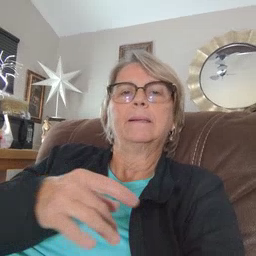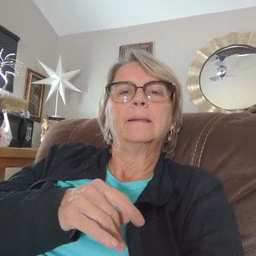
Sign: like